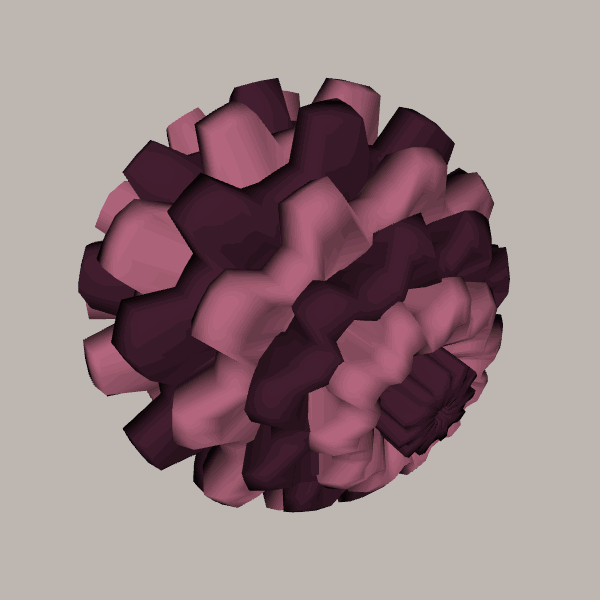
Background: light